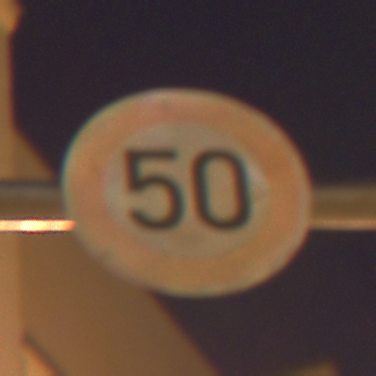
Verkehrszeichen: Geschwindigkeit50
Umgebung: Outdoor, Urban
Tageszeit: Night
Wetter: Clear
Licht: Artificial
Jahreszeit: NotSpecified
Kontrast: HighContrast